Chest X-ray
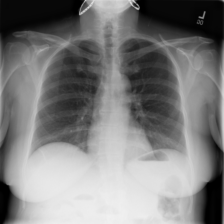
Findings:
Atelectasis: positive
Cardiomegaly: negative
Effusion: negative
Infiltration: negative
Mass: negative
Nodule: negative
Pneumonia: negative
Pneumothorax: negative
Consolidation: negative
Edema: negative
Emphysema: negative
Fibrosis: negative
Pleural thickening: negative
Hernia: negative